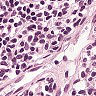
Metastatic tissue present: no